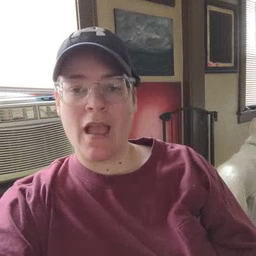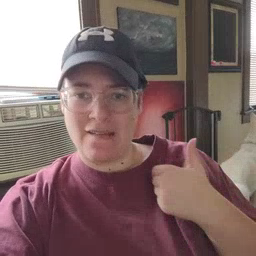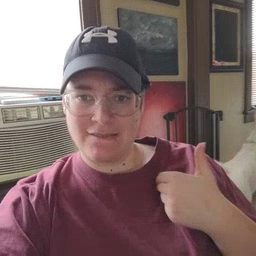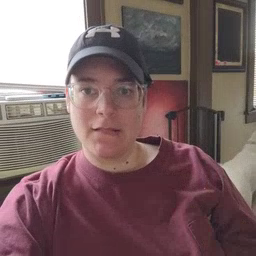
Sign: have